Field crop: maize
Growth stage: 1
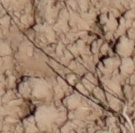
Species: lolium